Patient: sex M, age 60
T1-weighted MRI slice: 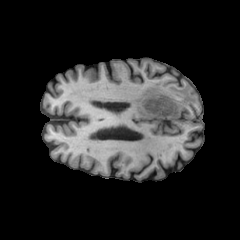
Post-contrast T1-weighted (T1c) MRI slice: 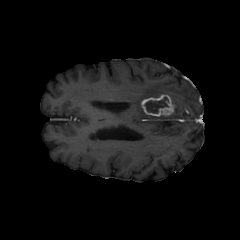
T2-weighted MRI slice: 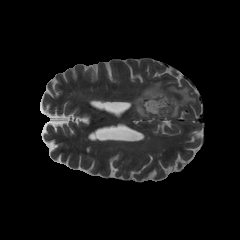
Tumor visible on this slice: yes
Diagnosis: Glioblastoma, IDH-wildtype
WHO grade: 4